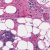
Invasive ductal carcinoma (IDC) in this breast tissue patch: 0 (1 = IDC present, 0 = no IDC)